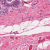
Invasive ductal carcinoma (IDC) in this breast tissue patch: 0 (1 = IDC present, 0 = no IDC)